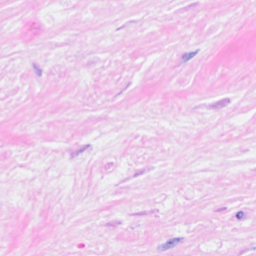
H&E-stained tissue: Breast